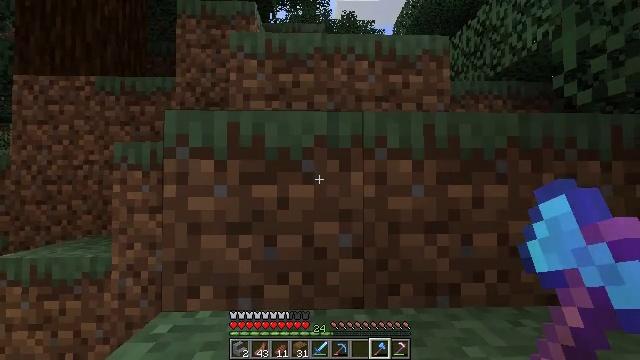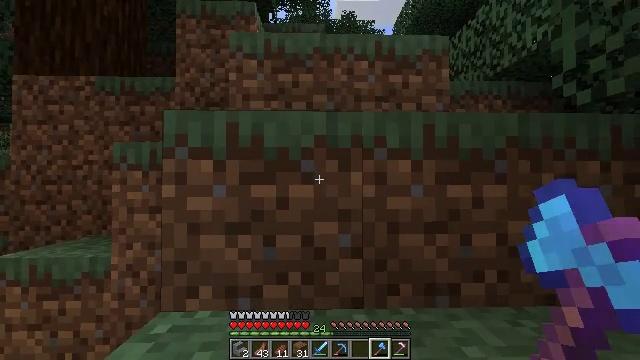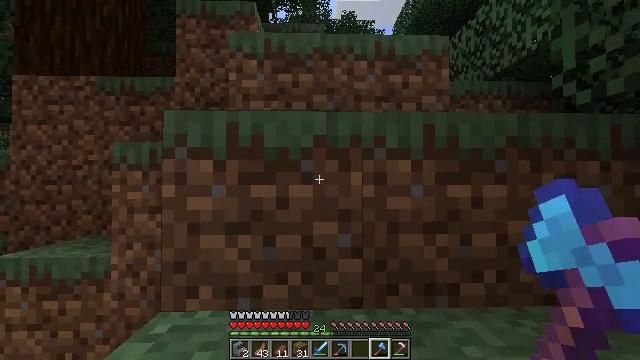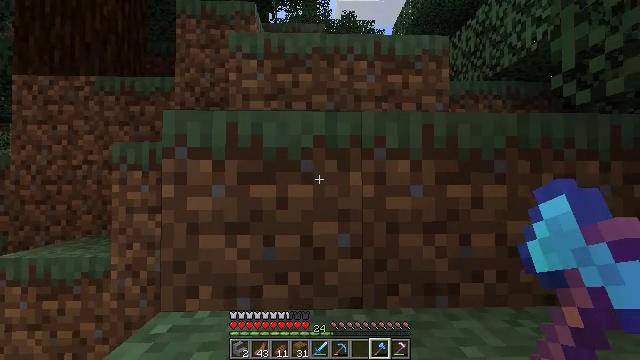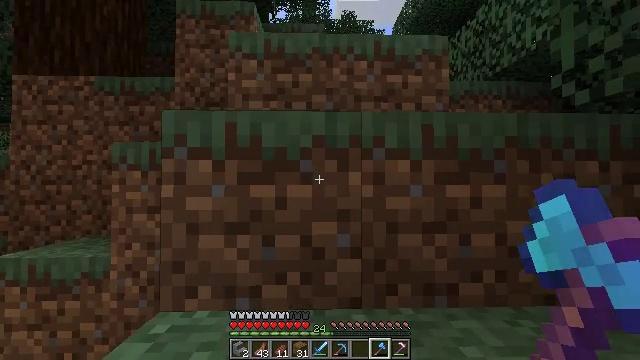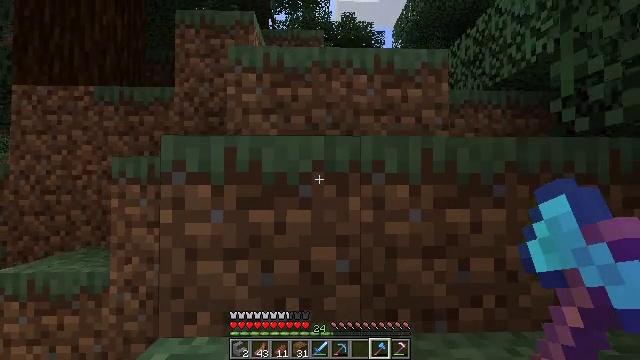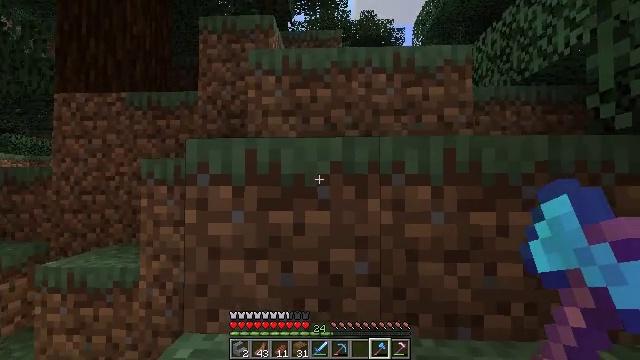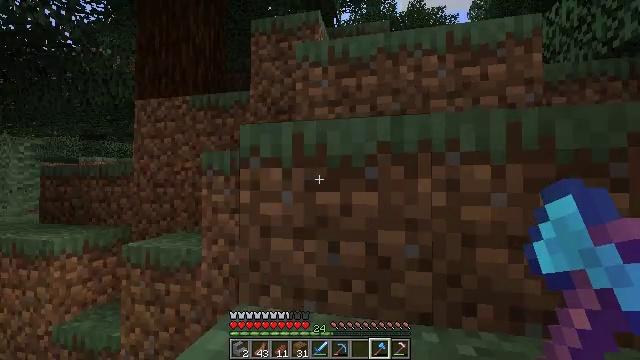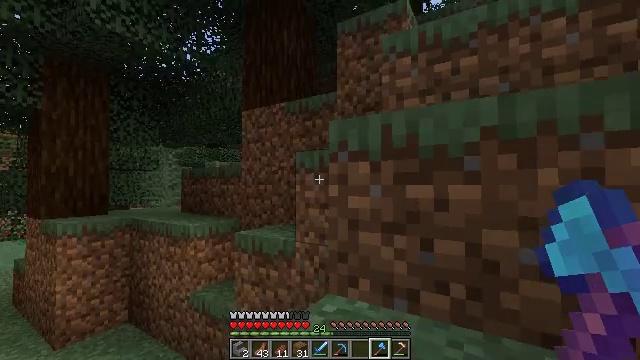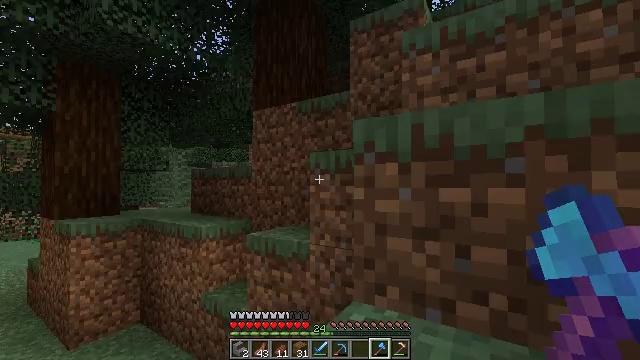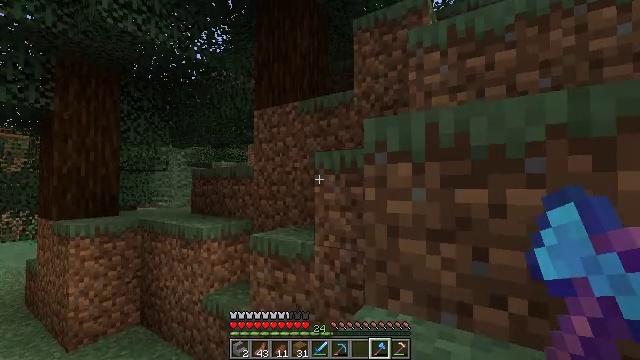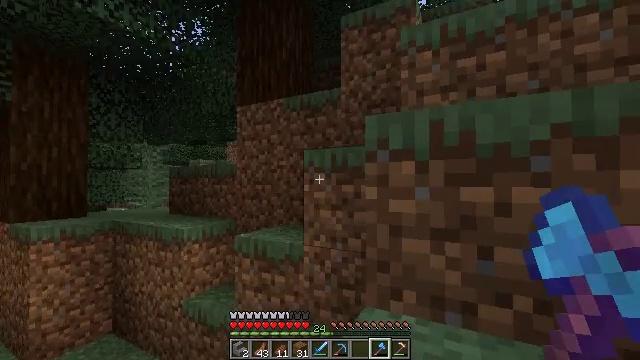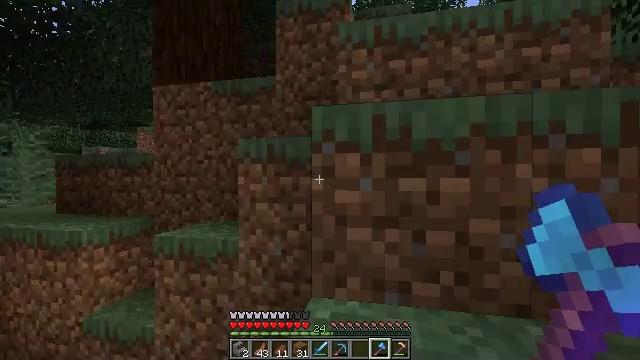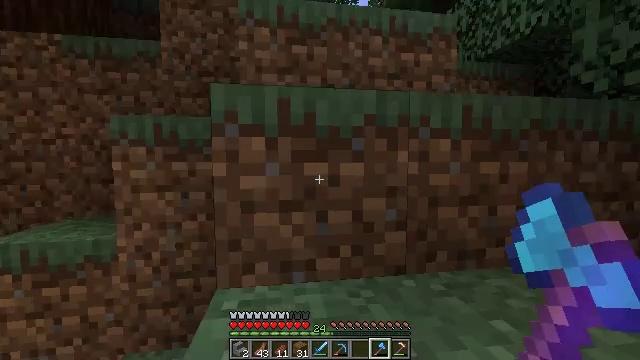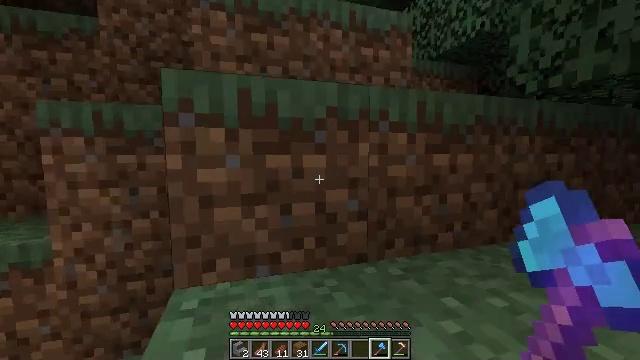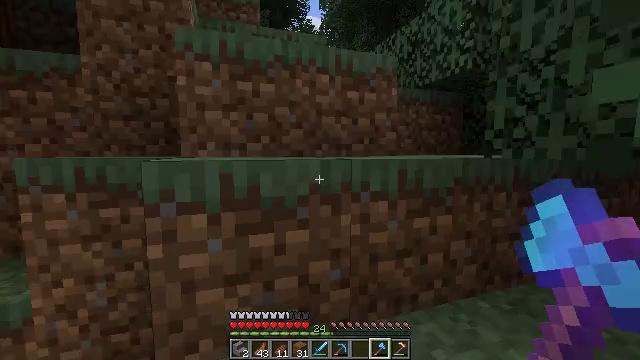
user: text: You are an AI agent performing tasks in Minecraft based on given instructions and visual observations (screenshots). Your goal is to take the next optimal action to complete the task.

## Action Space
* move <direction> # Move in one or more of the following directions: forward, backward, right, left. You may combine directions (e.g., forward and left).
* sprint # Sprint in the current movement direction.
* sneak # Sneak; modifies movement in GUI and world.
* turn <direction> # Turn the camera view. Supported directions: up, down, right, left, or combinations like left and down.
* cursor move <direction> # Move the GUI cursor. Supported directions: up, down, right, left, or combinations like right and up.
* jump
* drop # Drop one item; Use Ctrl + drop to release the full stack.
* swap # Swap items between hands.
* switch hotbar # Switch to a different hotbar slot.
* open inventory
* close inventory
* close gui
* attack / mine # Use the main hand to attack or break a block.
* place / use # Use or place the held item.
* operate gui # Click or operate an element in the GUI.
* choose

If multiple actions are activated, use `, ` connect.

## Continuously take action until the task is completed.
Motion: motion action
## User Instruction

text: Harvest sweet berries by mining the bush.
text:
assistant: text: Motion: move forward, jump
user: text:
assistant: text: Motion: move forward, jump
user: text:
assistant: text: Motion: move forward, jump
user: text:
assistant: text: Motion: move forward, jump
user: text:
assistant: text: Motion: move forward, sprint, jump
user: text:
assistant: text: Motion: move forward, sprint, turn left, jump
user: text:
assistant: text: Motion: move forward, sprint, turn left, jump
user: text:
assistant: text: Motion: move forward, sprint, turn left, jump
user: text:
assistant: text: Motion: move forward, turn left, jump
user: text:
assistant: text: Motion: move forward, jump
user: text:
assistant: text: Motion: move forward, turn right, jump
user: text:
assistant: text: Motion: move forward, turn right and down, jump
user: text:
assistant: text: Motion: move forward, turn right and down, jump
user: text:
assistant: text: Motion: move forward, turn right and down, jump
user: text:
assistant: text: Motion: move forward, turn right, jump
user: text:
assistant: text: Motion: move forward, turn right, jump
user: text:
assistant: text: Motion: move forward, turn right, jump
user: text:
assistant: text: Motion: move forward, sprint, jump
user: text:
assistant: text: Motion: move forward, sprint, jump
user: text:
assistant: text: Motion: move forward, sprint, jump
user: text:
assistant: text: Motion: move forward, sprint, turn left, jump
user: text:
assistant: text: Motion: move forward, turn left, jump
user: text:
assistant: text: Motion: move forward, turn left, jump
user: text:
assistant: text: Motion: move forward, turn left, jump
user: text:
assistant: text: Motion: move forward, turn left, jump
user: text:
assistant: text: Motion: move forward, sprint, jump
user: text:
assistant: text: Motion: move forward, sprint, jump
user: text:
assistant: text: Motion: move forward, sprint, jump
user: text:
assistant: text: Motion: move forward, sprint, jump
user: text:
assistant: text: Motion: move forward, sprint, jump